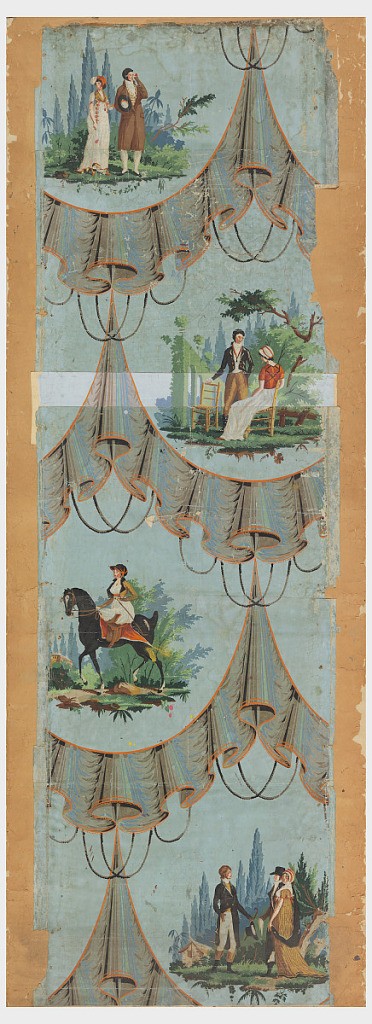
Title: Sidewall
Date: ca. 1810
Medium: Block printed on handmade paper
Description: Original document for "La Vie Parisienne".